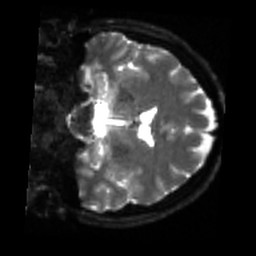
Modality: sbref
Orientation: coronal
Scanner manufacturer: siemens
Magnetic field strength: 3 T
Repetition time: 4 s
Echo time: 0.0594 s